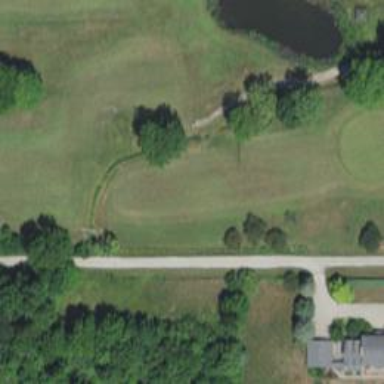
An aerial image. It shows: Golf hole.